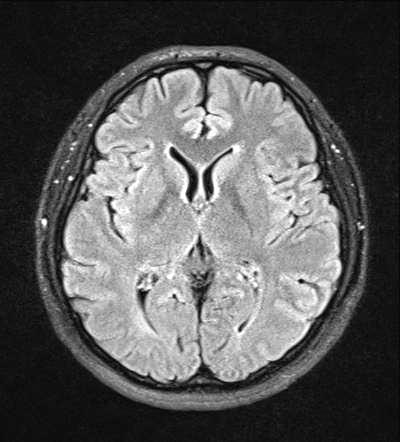
Label: notumor